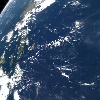
Label: water